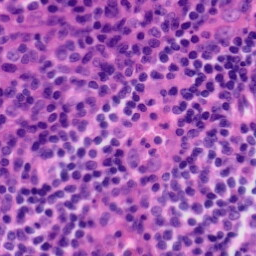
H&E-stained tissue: Tonsil